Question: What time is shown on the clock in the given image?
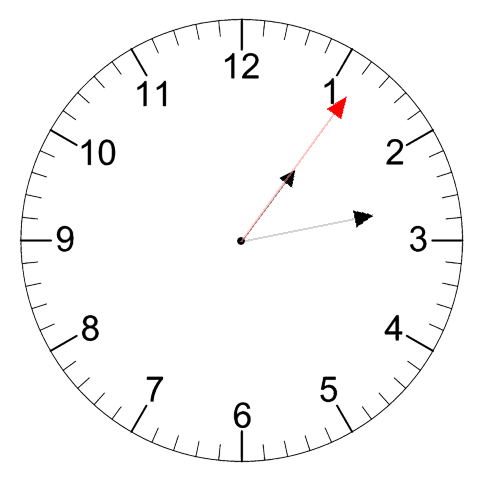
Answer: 01:13:06